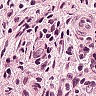
Metastatic tissue present: yes